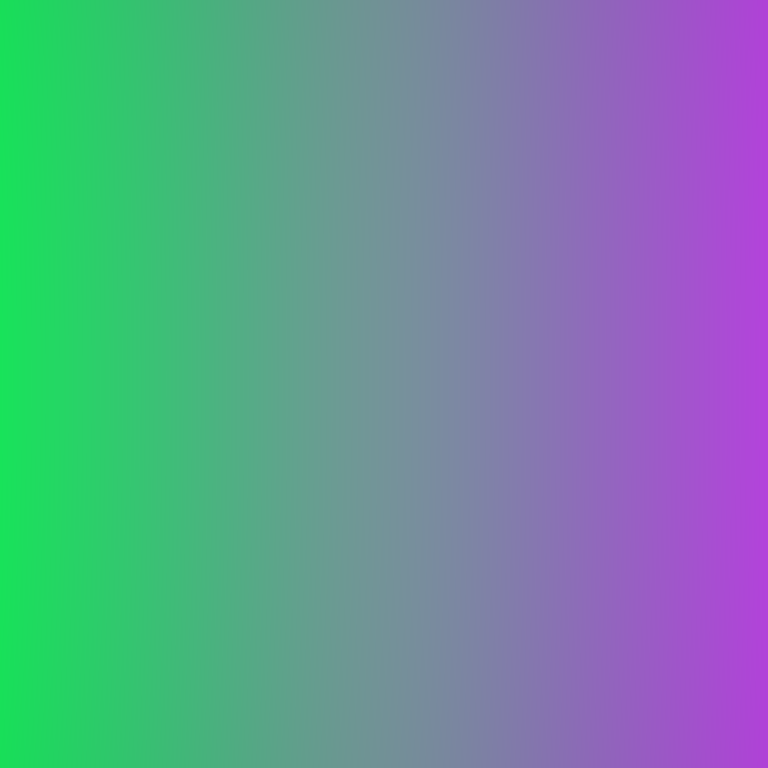
Abstract light effect, smooth gradient from vibrant green to soft purple, calm atmosphere, diffuse light, no room, no furniture, no objects.